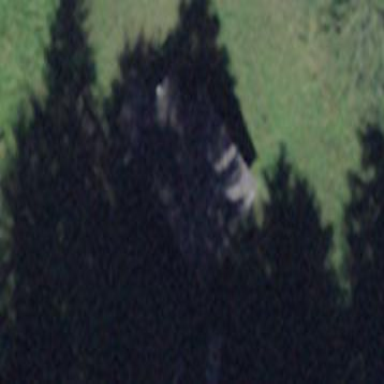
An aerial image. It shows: Rural barn.